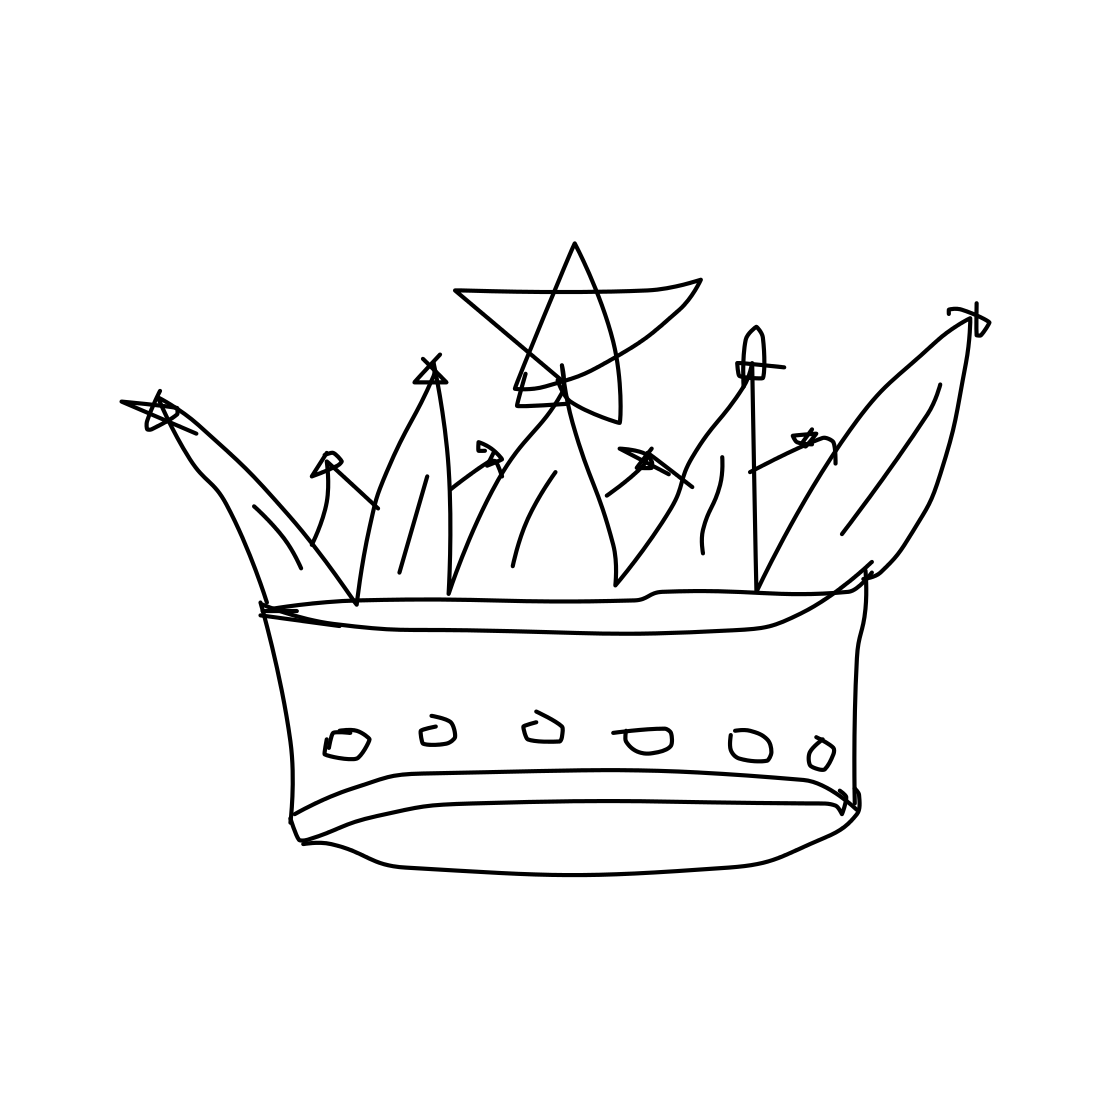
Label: crown